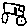
Label: car